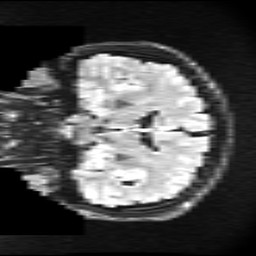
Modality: FLAIR
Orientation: coronal
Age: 22
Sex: male
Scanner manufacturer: ge
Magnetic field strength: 3 T
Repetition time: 11 s
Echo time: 0.1497 s